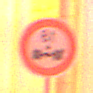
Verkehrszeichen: TatsaechlicheAchslast
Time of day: Night
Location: Outdoor (Urban)
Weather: Overcast
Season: Winter
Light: Artificial